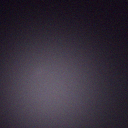
Screen state: off